Question: I have a window of type NSBorderlessWindow with a contentView that has the following hirarchy:
'''
view 1 -> draws gray background
|
+ view 2 -> draws rectangle with [NSColor colorWithDeviceRed:0 green:0 blue:0 alpha:0.8]
'''
This is what the result looks like:

view 2 is a subview of view 1, from my understanding the semi transparent black should be overlaid over the gray. However, it seems that the black replaces the gray in the drawn area. I use NSRectFill for the drawing. How could I avoid this effect and have the semi transparent black really draw over the gray?
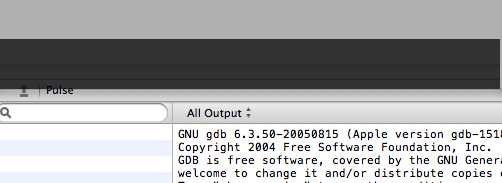
Answer: Somebody on the awesome #macdev channel on irc.freenode.net pointed out to me that I should use NSRectFillUsingOperation with NSCompositeSourceOver, that works like a charm. The default NSRectFill appears to be using a different composite for whatever reason.